Question: How to place Button below ListView to follow the next conditions:
- -

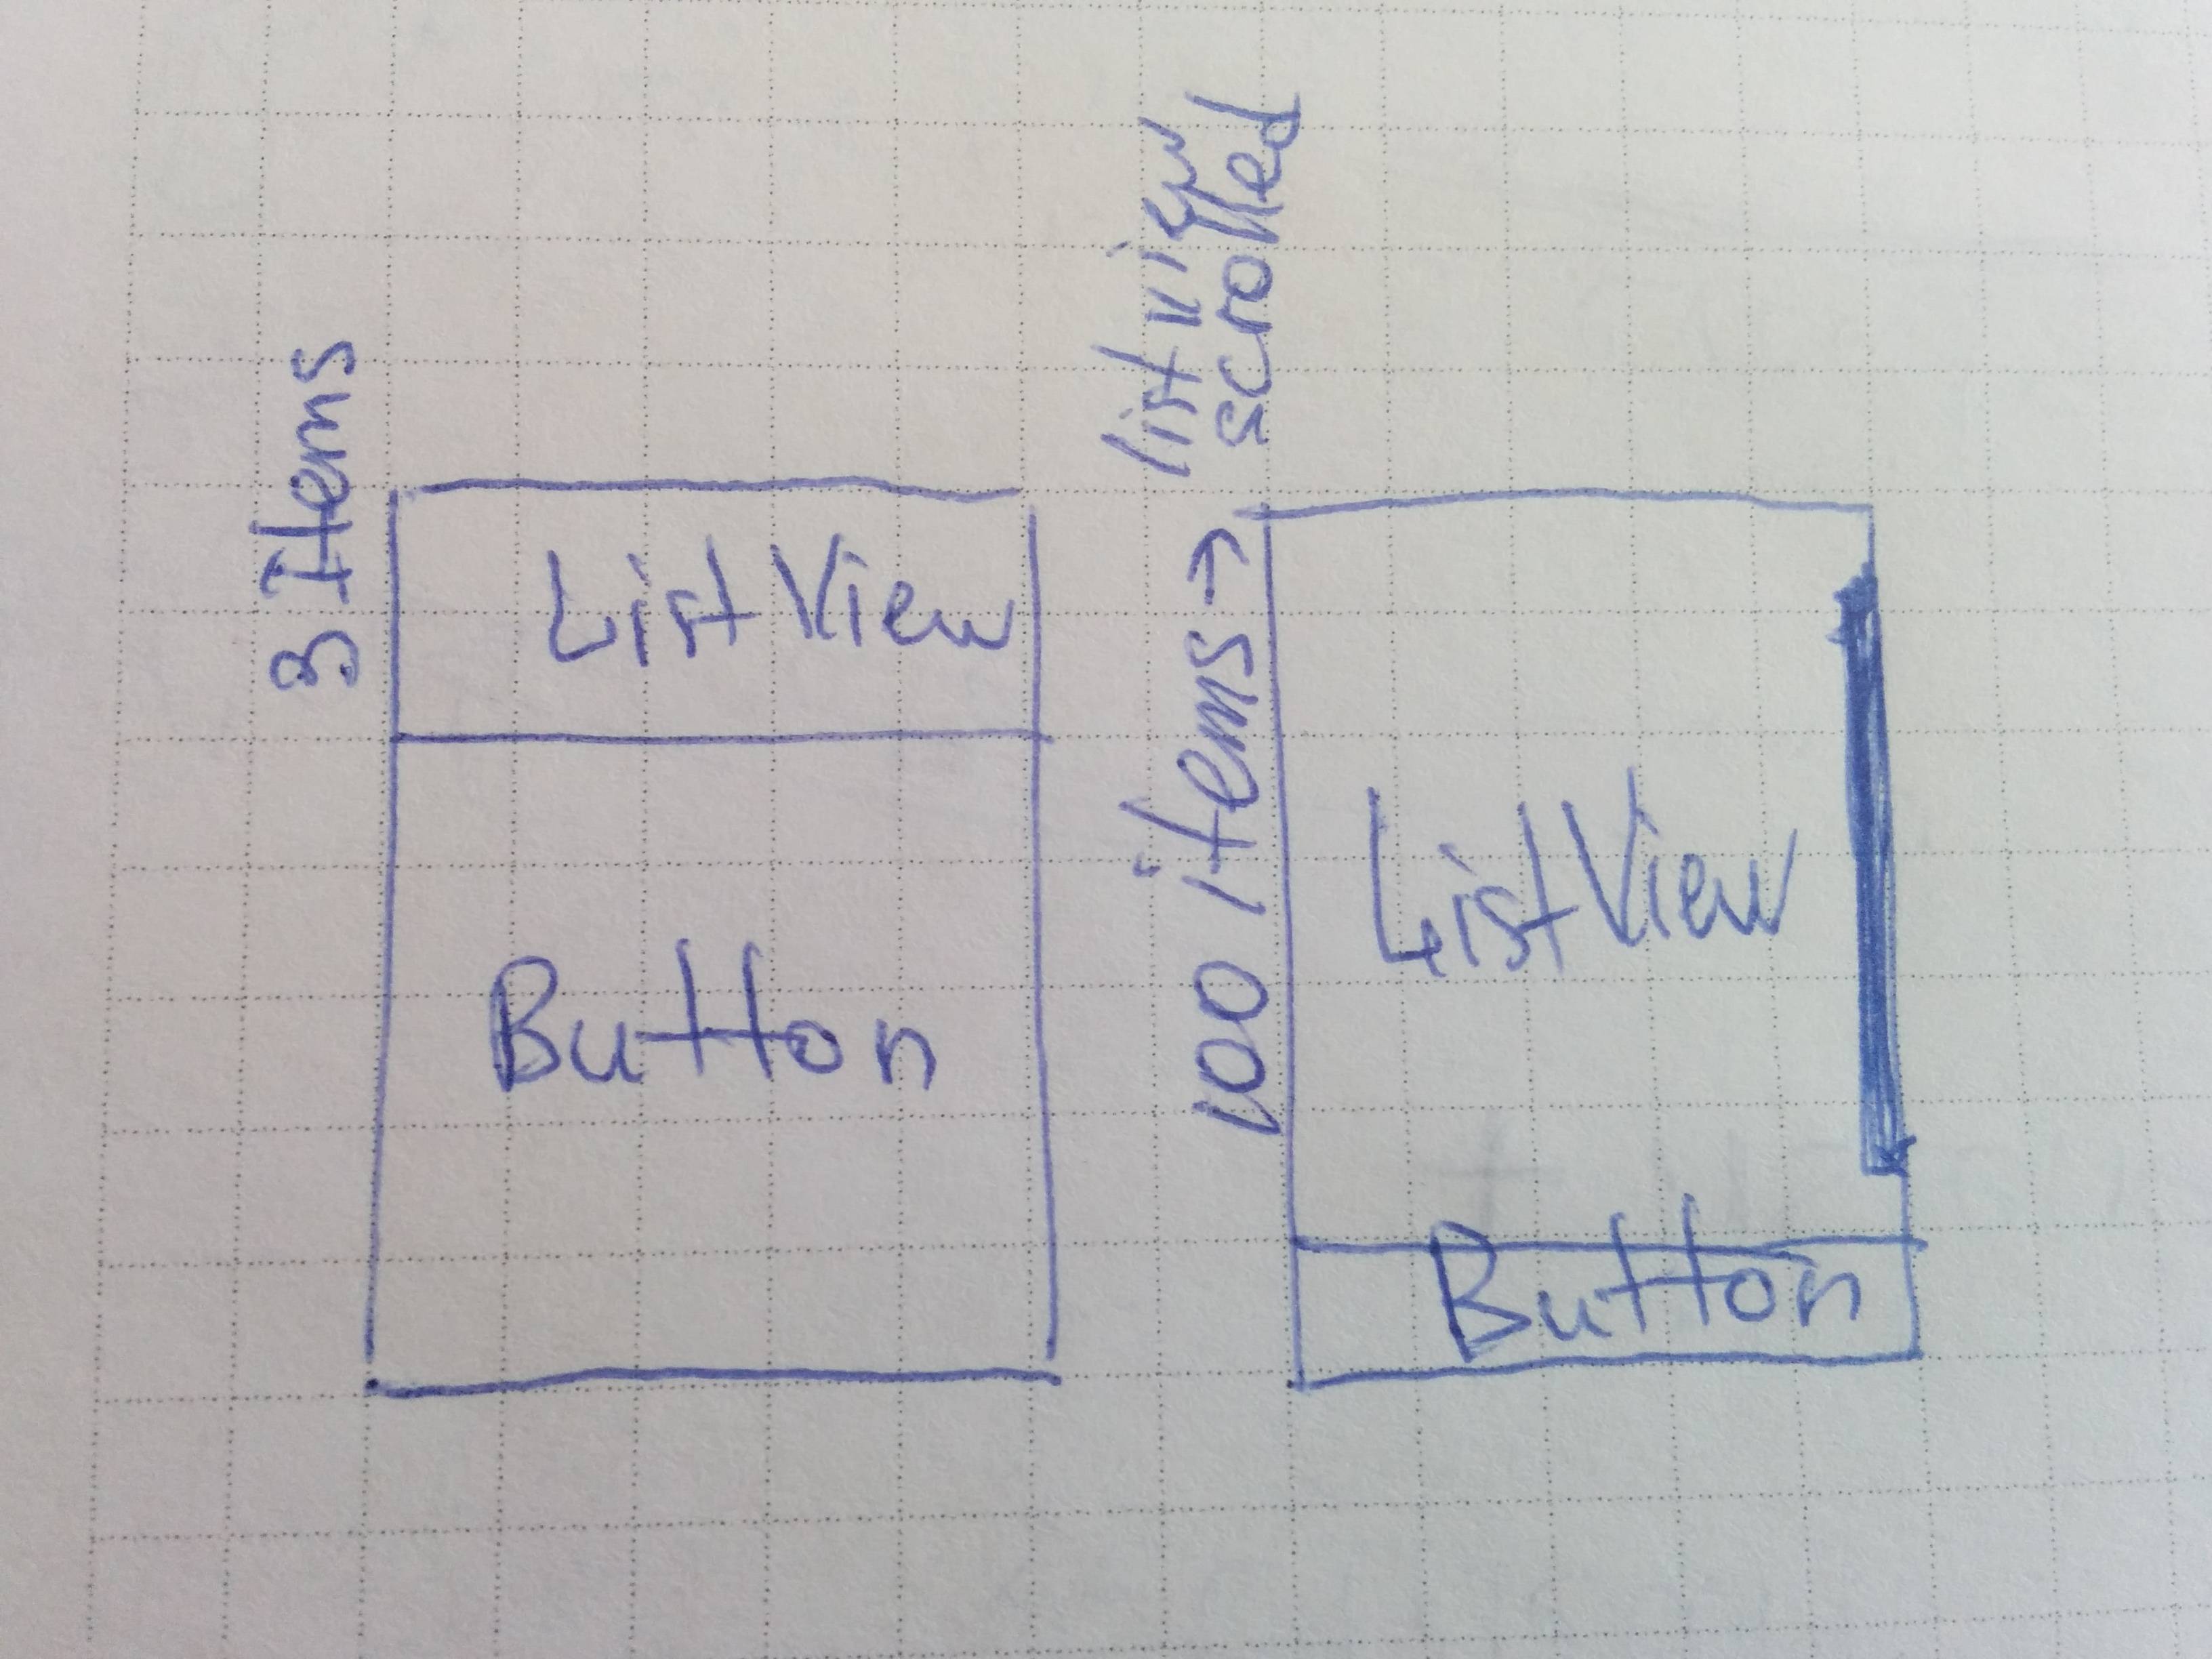
Answer: I agree that it seems impossible to do such a layout using xml layouts.
You can try to do this dynamically.
Just like a proof-of-concept.
Create test application with theme:
'<style name="AppTheme" parent="android:Theme.Holo.Light.NoActionBar.Fullscreen">'
Create activity layout 'activity_main.xml' like this:
'''
<?xml version="1.0" encoding="utf-8"?>
<RelativeLayout xmlns:android="http://schemas.android.com/apk/res/android"
android:layout_width="match_parent"
android:layout_height="match_parent"
android:id="@+id/root"
>
<ListView
android:id="@+id/listView"
android:layout_width="match_parent"
android:layout_height="wrap_content"
android:layout_above="@+id/button"
android:layout_alignParentTop="true"/>
<Button
android:id="@+id/button"
android:layout_width="match_parent"
android:layout_height="match_parent"
android:layout_alignParentBottom="true"
android:text="Button"/>
</RelativeLayout>
'''
And in the Activity do the thing:
'''
public class MainActivity extends Activity {
private Button mButton;
private ListView mListView;
private static final int BUTTON_MIN_HEIGHT = 300;
private ArrayAdapter<String> mAdapter;
@Override
protected void onCreate(Bundle savedInstanceState) {
super.onCreate(savedInstanceState);
setContentView(R.layout.main);
final List<String> values = new ArrayList<String>();
mAdapter = new ArrayAdapter<String>(this, android.R.layout.simple_list_item_1, android.R.id.text1, values);
mListView = (ListView) findViewById(R.id.listView);
mListView.setAdapter(mAdapter);
mButton = (Button) findViewById(R.id.button);
mButton.setOnClickListener(new View.OnClickListener() {
@Override
public void onClick(View view) {
values.add("Something");
invalidateViews();
}
});
}
private int getScreenHeight() {
Display display = getWindowManager().getDefaultDisplay();
Point size = new Point();
display.getSize(size);
return size.y;
}
private int getListViewHeight() {
int listviewElementsHeight = 0;
for (int i = 0; i < mAdapter.getCount(); i++) {
View mView = mAdapter.getView(i, null, mListView);
mView.measure(
View.MeasureSpec.makeMeasureSpec(0, View.MeasureSpec.UNSPECIFIED),
View.MeasureSpec.makeMeasureSpec(0, View.MeasureSpec.UNSPECIFIED));
listviewElementsHeight += mView.getMeasuredHeight();
}
return listviewElementsHeight;
}
private void invalidateViews() {
mAdapter.notifyDataSetChanged();
int buttonHeight = getScreenHeight() - getListViewHeight();
Log.e(MainActivity.class.getSimpleName(), "Button height: " + buttonHeight);
if (buttonHeight < BUTTON_MIN_HEIGHT) {
buttonHeight = BUTTON_MIN_HEIGHT;
}
RelativeLayout.LayoutParams layoutParams = (RelativeLayout.LayoutParams) mButton.getLayoutParams();
layoutParams.height = buttonHeight;
mButton.setLayoutParams(layoutParams);
}
}
'''
In this example at start we have fullscreen button and an empty list view.
On button click one more item will be added to list view and button size will be recalculated and applied correct value.
There are methods 'getScreenHeight()' and 'getListViewHeight()' which help us to calculate desired button height.
We provide 'BUTTON_MIN_HEIGHT' constant to define minimum height for button.
Button height we calculate simply by subtracting listview's height from screen's height.
This example is horrible and not optimised. Problems:
- - - 'dimens.xml''onCreate'
As you can see, not a very good solution, but I hope it helps.
References:
<URL>
<URL>
<URL>